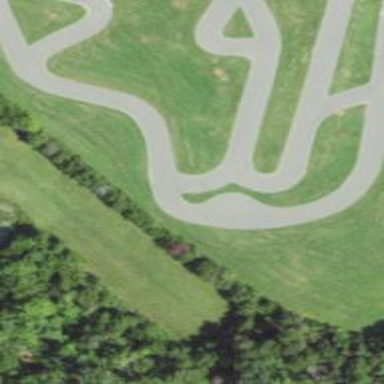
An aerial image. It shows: Asphalt raceway designed for motor sports.